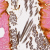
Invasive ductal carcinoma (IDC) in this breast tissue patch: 0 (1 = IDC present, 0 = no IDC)